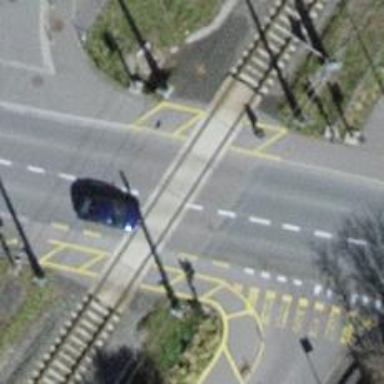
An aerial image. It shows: Level crossing with double half barrier.